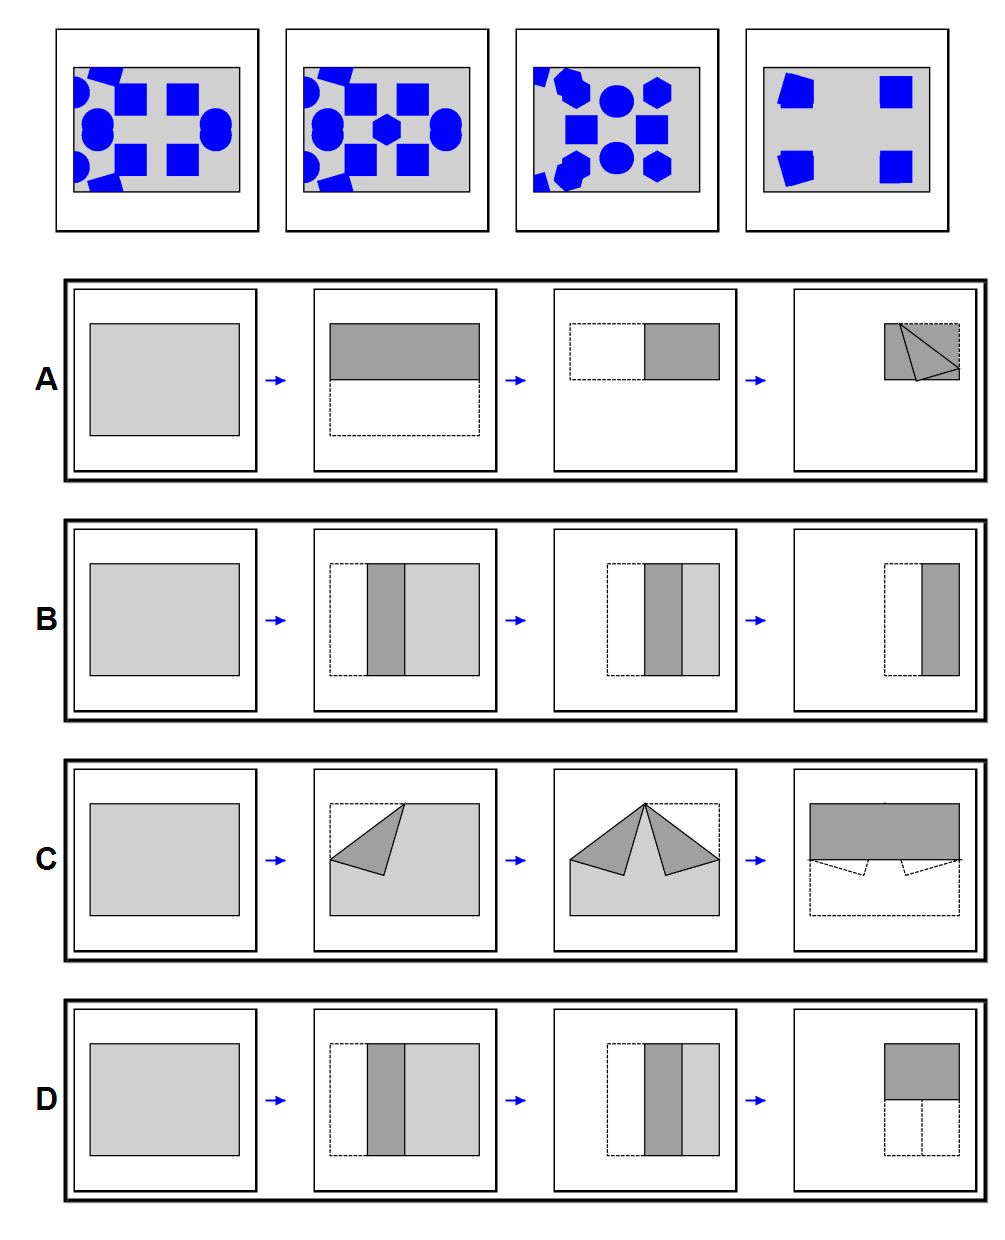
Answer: A